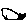
Label: cat